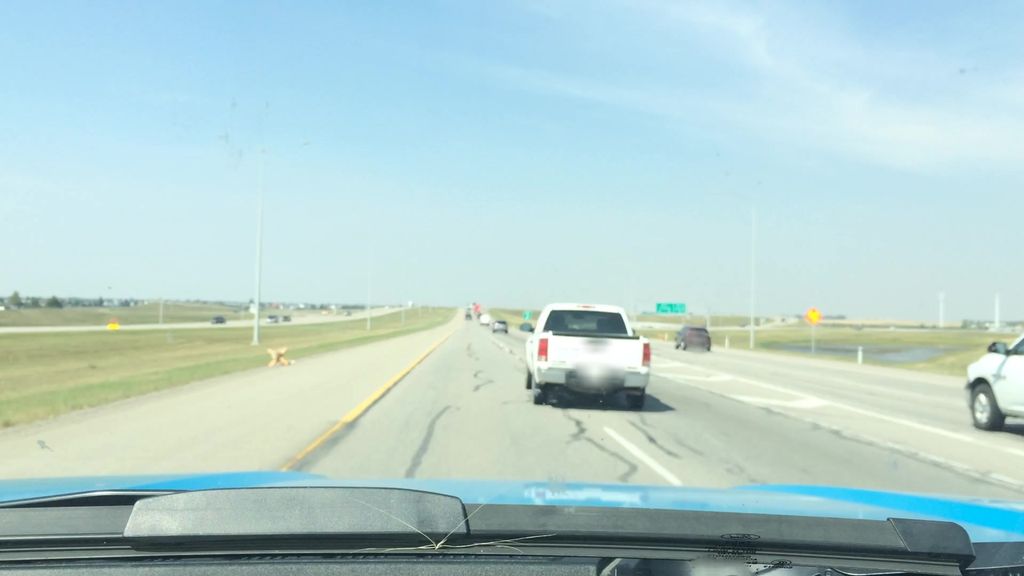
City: calgary